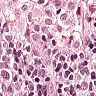
Metastatic tissue present: no